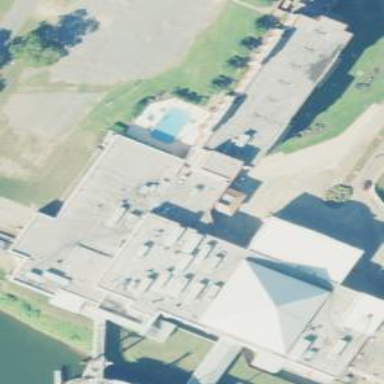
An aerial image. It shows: Casino building.